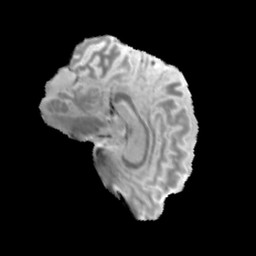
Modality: MD
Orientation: sagittal
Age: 72
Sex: male
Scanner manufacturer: siemens
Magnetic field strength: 3 T
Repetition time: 3.23 s
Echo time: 0.0892 s